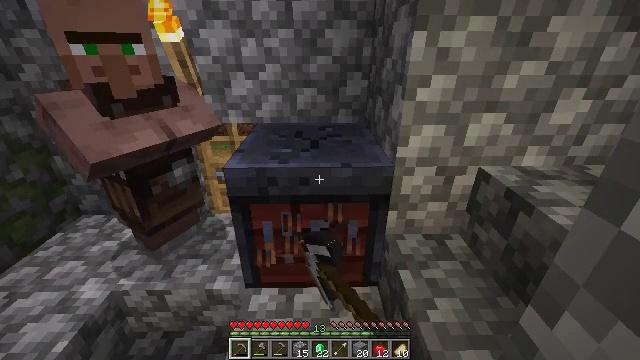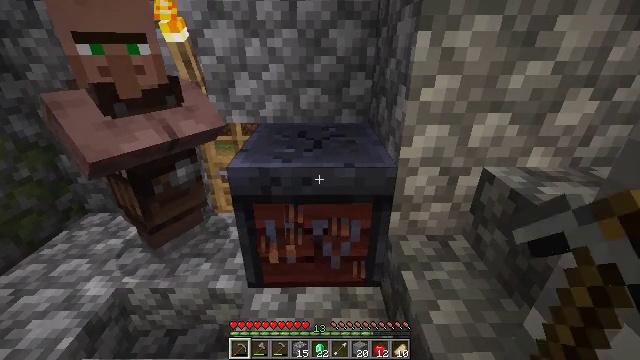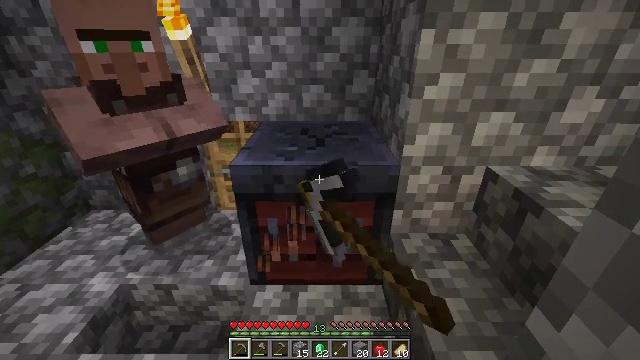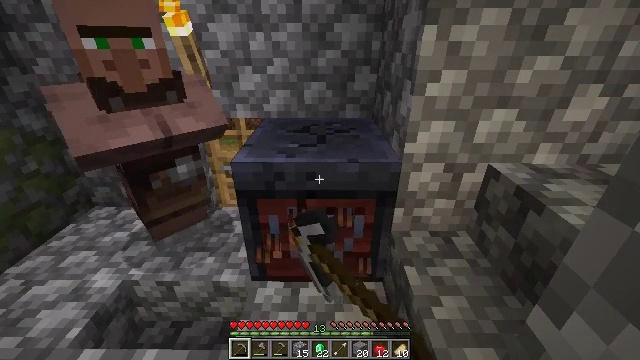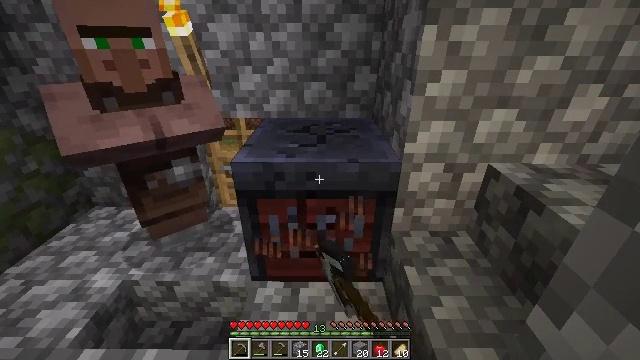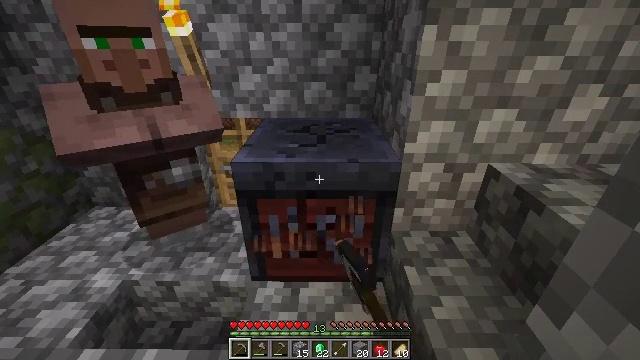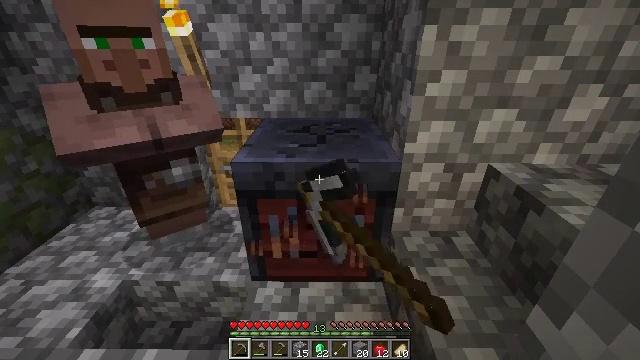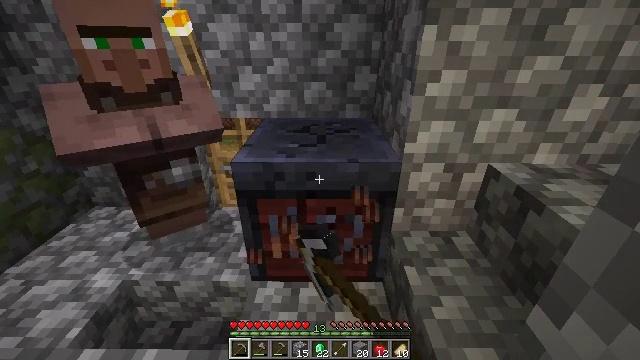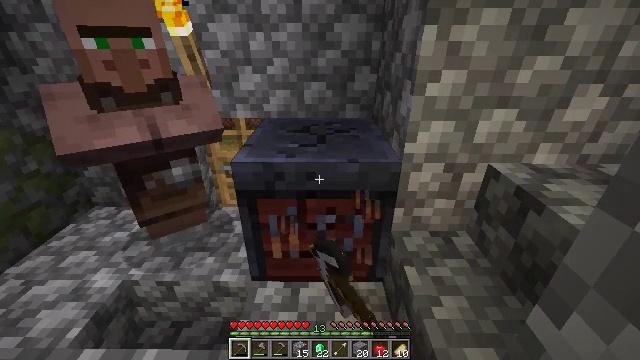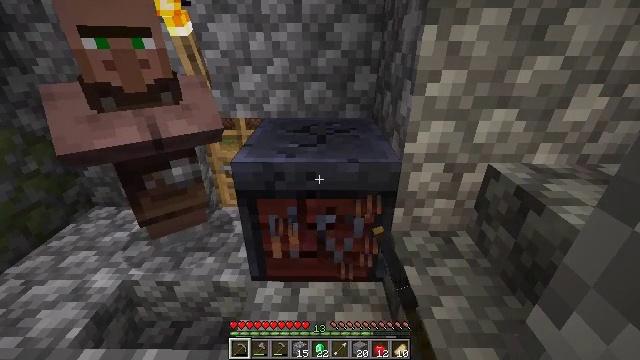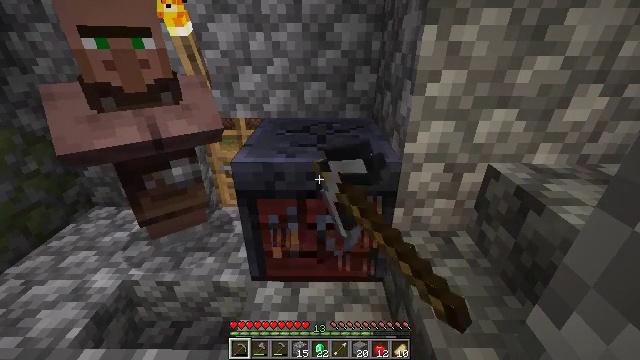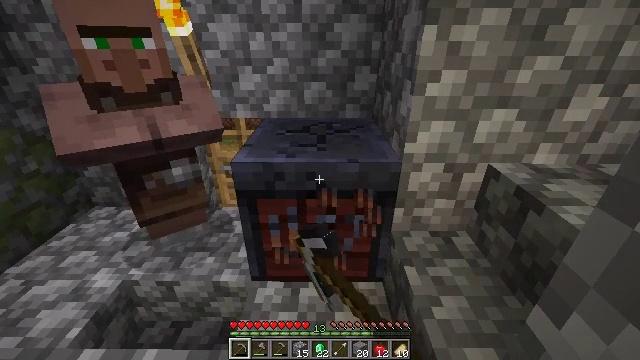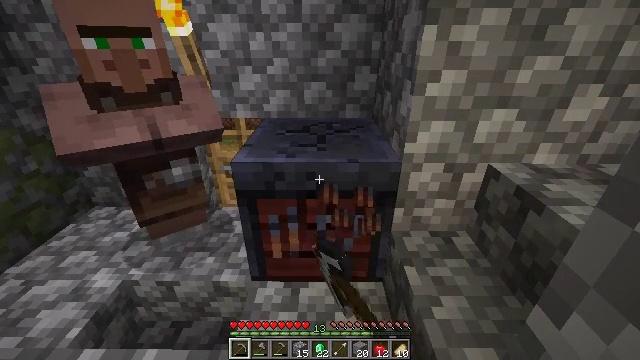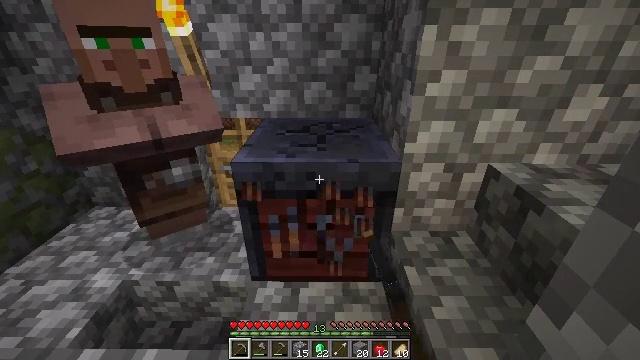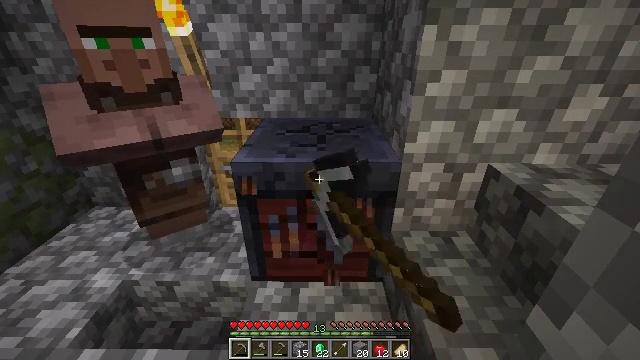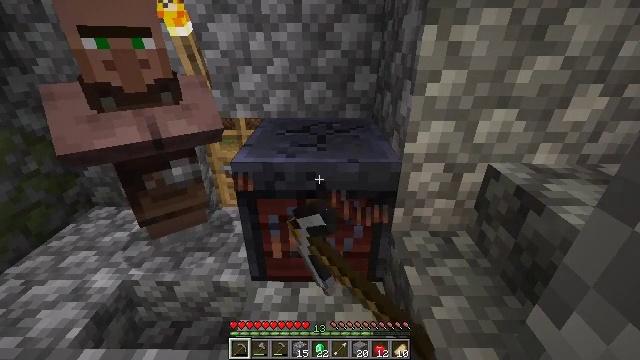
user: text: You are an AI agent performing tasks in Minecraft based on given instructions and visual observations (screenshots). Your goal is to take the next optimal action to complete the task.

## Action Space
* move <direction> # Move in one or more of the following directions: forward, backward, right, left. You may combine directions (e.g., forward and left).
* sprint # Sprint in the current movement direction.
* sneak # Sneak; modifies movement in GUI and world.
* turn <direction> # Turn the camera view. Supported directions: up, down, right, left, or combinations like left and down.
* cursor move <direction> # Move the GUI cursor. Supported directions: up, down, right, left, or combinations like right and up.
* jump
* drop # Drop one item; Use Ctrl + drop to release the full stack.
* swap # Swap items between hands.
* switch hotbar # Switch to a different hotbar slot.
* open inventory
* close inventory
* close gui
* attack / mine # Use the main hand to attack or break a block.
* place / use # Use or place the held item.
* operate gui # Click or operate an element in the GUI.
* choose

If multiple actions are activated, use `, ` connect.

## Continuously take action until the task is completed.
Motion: motion action
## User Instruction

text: Gather the smithing table into your inventory.
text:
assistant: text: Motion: attack / mine
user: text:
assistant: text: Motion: attack / mine
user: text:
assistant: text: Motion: attack / mine
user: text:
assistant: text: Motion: attack / mine
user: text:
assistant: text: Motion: attack / mine
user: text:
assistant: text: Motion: attack / mine
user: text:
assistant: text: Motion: attack / mine
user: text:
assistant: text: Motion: attack / mine
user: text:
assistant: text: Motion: attack / mine
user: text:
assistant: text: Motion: attack / mine
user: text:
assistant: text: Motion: attack / mine
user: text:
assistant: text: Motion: attack / mine
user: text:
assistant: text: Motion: attack / mine
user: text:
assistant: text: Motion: attack / mine
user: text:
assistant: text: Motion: attack / mine
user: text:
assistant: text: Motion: attack / mine
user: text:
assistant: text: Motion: attack / mine
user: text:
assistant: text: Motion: attack / mine
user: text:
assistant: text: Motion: attack / mine
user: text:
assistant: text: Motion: attack / mine
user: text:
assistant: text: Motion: attack / mine
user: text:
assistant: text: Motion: attack / mine
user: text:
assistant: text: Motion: turn up, attack / mine
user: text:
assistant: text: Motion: attack / mine
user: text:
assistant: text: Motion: attack / mine
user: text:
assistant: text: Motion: attack / mine
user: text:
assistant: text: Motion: attack / mine
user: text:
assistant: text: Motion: attack / mine
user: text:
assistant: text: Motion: move forward, attack / mine
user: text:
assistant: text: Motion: move forward, attack / mine